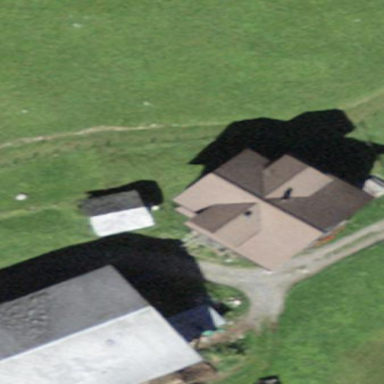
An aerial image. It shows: Farm building.